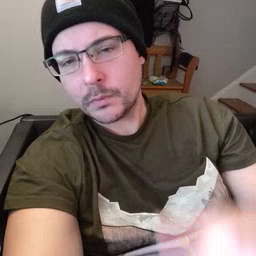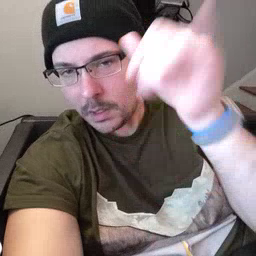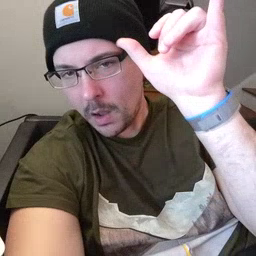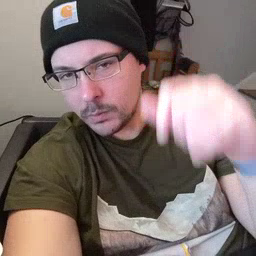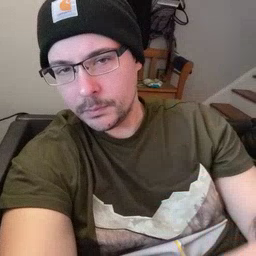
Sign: cow